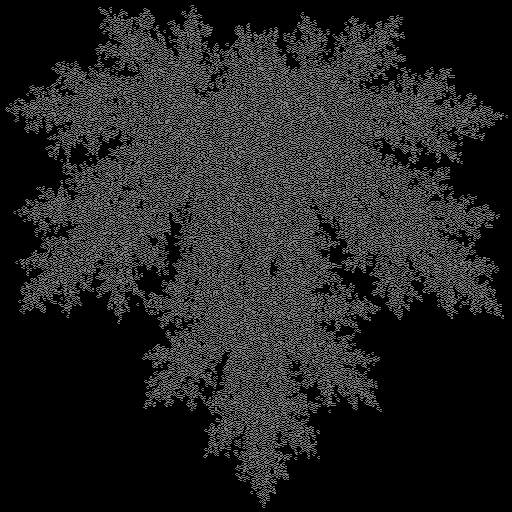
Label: maple_leaf